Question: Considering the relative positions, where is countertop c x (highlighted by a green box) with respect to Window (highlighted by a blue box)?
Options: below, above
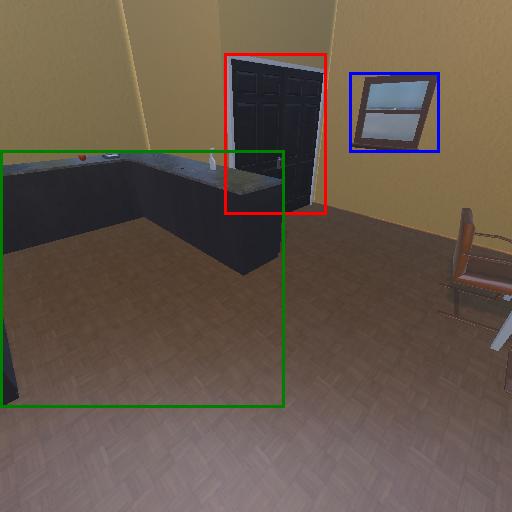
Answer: below